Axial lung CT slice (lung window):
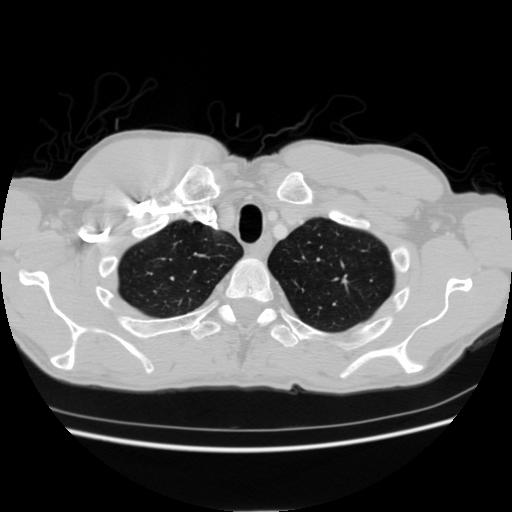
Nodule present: no